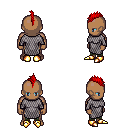
a pixel art fantasy rpg character, male body template, human, dark skin, chain mail, teal pants, red mohawk hairstyle, gold boots, four views (front, back, left, right), 2x2 character sprite sheet, small pixel art, hard edges, no anti-aliasing